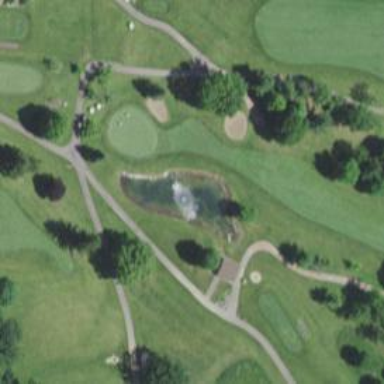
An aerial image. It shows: Golf hole.